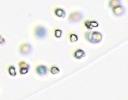
Label: Phaeocystis